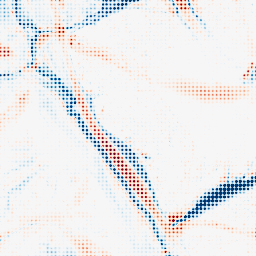
Category: morphological
Decomposition family: morphological_ellipse
Decomposition parameters: operation: average
width: 30
height: 30
Upsampling method: sinc_hamming
Upsampling parameters: scale: 8
kernel_size: 4
Upsampling scale: 8